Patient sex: F
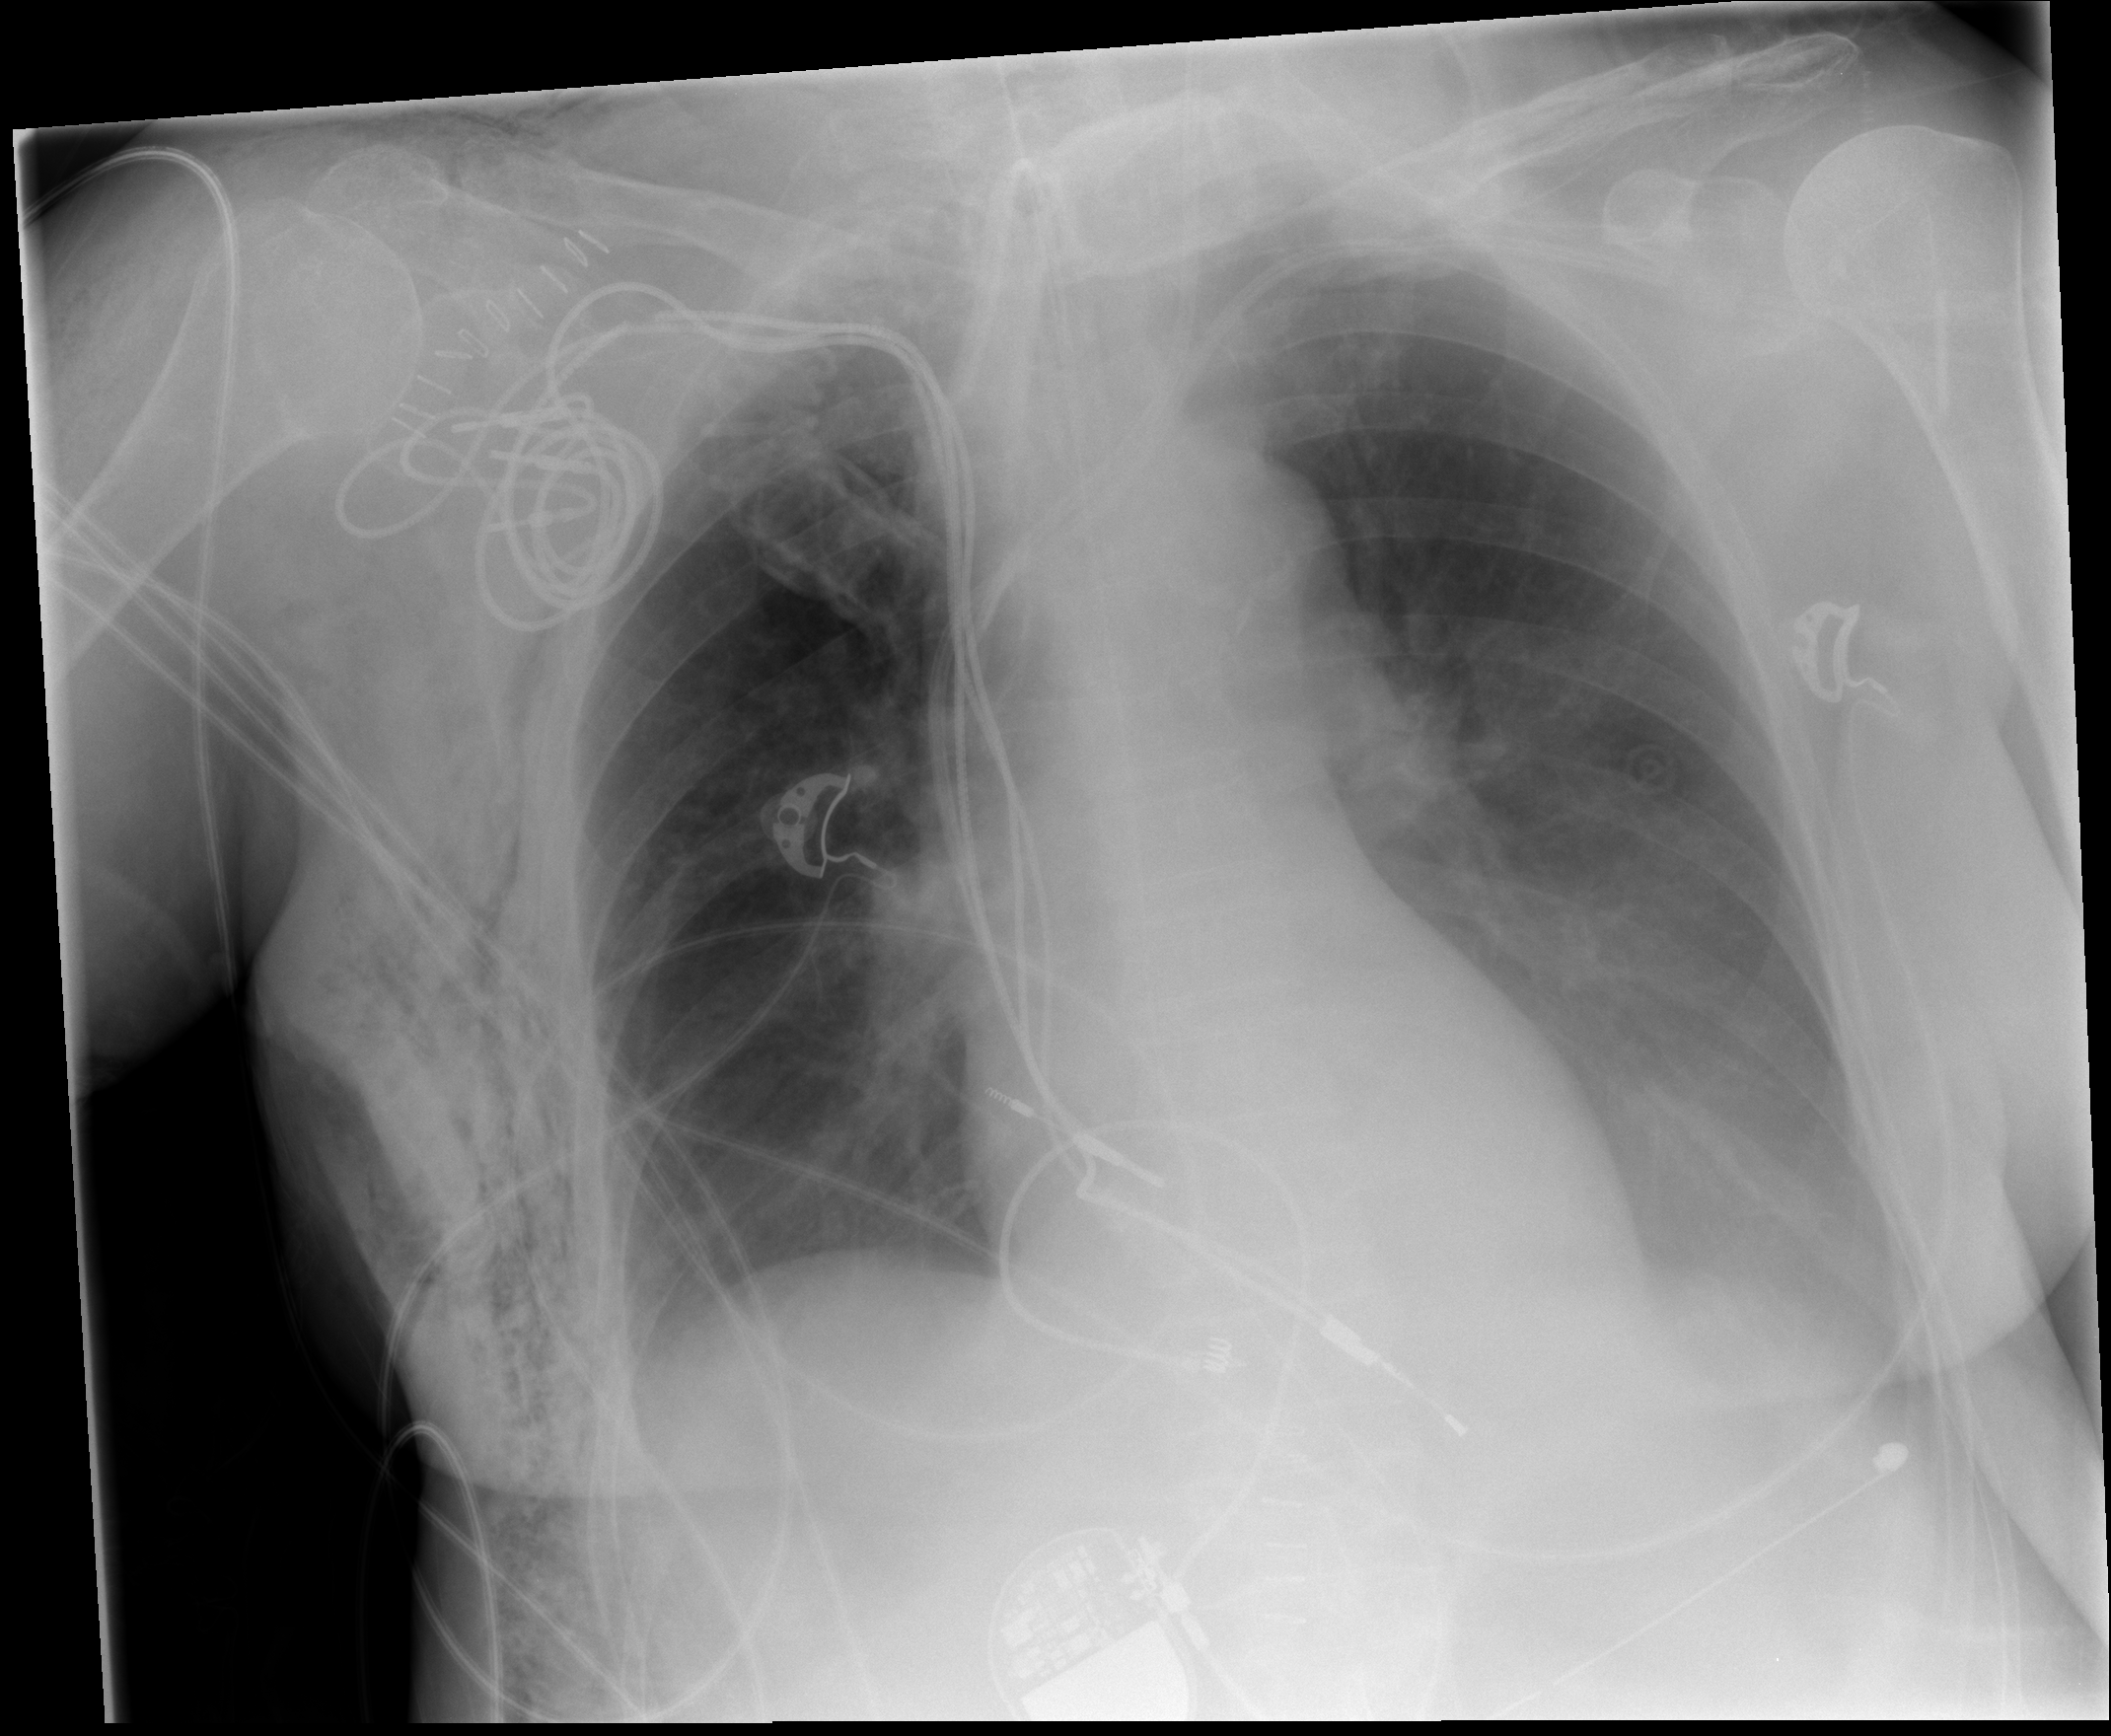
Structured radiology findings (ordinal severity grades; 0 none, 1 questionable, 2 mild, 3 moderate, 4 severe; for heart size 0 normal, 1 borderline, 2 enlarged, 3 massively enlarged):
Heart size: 0
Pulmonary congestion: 0
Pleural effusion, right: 0
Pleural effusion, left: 1
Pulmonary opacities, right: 0
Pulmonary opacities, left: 0
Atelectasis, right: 0
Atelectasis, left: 1